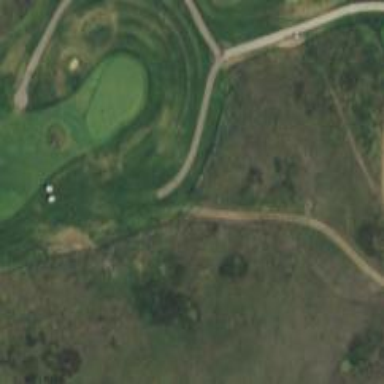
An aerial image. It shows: Well-maintained path that is grade1 cartpath for golf.